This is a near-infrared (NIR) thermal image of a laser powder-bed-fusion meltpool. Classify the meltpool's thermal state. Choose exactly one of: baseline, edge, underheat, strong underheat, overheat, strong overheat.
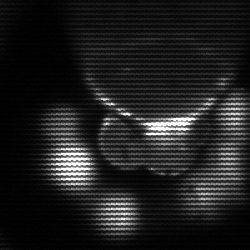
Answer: edge